Question: I'm using a table layout to arrange some buttons. As long as I use the same font for all the labels they are properly aligned in each row.
For some buttons I'd like to use icons from a custom ttf font.
When I use such an icon, the button is placed slightly higher, like so:

(This image is scaled up to make the the problem more evident.)
I took measurements - the buttons appear to be of same height, regardless of the used font.
Why are the buttons not aligned properly?
Does anyone have a suggestion to get them aligned?
Thanks.
Following CommonsWare's advice (thanks for the quick replies!), I tried this:
'''
final LinearLayout.LayoutParams layoutParams = new LinearLayout.LayoutParams(ViewGroup.LayoutParams.MATCH_PARENT, ViewGroup.LayoutParams.WRAP_CONTENT);
layoutParams.gravity = Gravity.CENTER_VERTICAL;
row.setLayoutParams(layoutParams);
'''
This did not work. Will try the base alignment comment next.
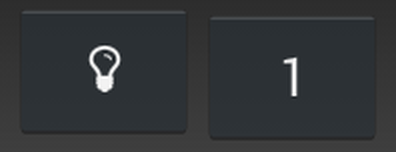
Answer: Add the following attribute to your 'TableRow':
'''
android:baselineAligned="false"
'''
By default, the button labels' base lines are vertically aligned which causes the offset you experience.